Current action and preconditions to check: trajectory_clear

Your task: For each precondition in the list above, predict whether it will hold at this action.

Consider the current scene as observed from the mobile robot's camera, and analyze the predicted future states of all dynamic agents (e.g., people, animals, vehicles, or any moving entities) within the NEXT SECOND.

IMPORTANT: Only answer "very likely" if you are absolutely certain—based on strong, clear evidence—that a dynamic agent will violate the precondition in the predicted future state. Do NOT answer "very likely" for unlikely, ambiguous, or low-probability risks.

Ask yourself for each precondition: Is there a high probability, with clear and convincing evidence, that the predicted future states of any dynamic agent will interfere with the predicted future state of the currently executing action within the NEXT SECOND, causing that precondition to fail?

Assess the risk level based on these predictions. Use "likely" or "very likely" if motions create a clear risk of interference.

Use "neutral" or "improbable" if agents are nearby but their predicted paths are clearly diverging or non-conflicting.

Failure Risk Categories: "very improbable", "improbable", "neutral", "likely", "very likely"

Answer Format: Output ONLY the probability_of_failure value from these categories: "very improbable", "improbable", "neutral", "likely", "very likely"

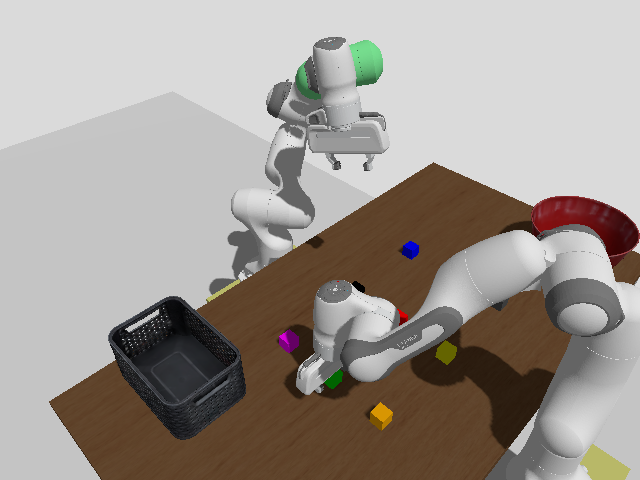

Answer: very improbable